Interaction volume radius: 10 \u00c5
Interaction volume height: 45 \u00c5
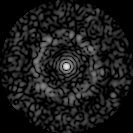
Disorder parameter: 0.8317